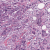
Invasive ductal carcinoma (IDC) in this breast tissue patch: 1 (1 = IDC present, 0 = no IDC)